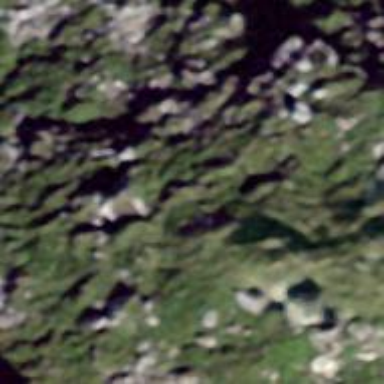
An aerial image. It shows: Cliff in nature.